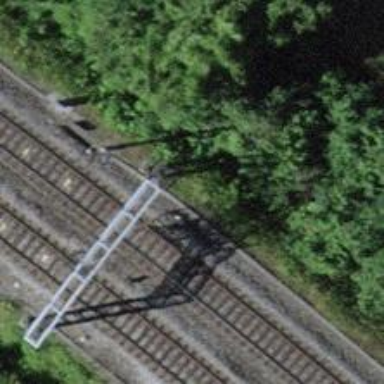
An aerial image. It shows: Single-track railway with electrified contact lines.